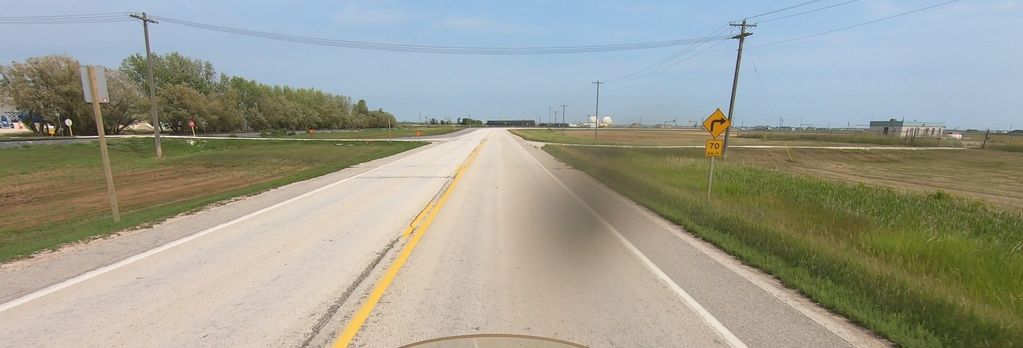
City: winnipeg